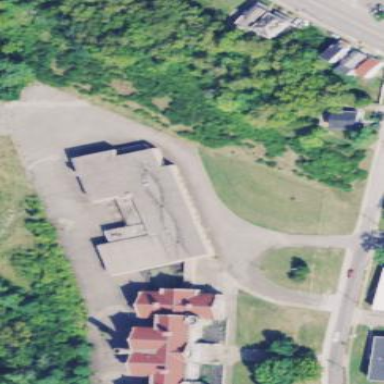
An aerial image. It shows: School building.